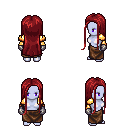
a pixel art fantasy rpg character, female body template, dark elf, purple skin, gold arm armor, robe skirt, brunette extra-long hairstyle, metal gloves, four views (front, back, left, right), 2x2 character sprite sheet, small pixel art, hard edges, no anti-aliasing